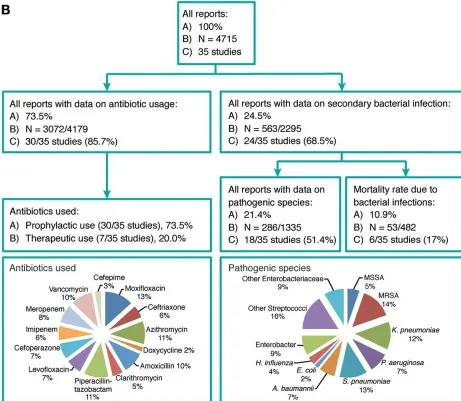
(B) Overview of case reports of all respiratory virus infection data reviewed in this study, including rate of secondary bacterial infections, antibiotic use and pathogenic bacteria identified.
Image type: pathology (giemsa)